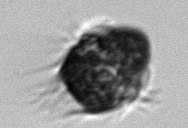
Label: Mesodinium